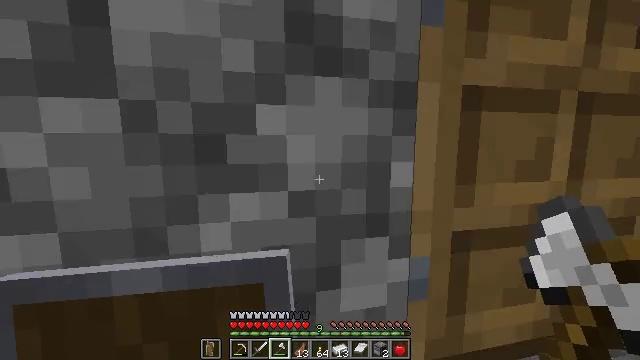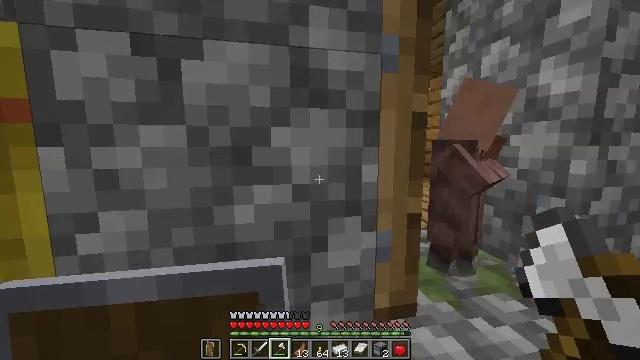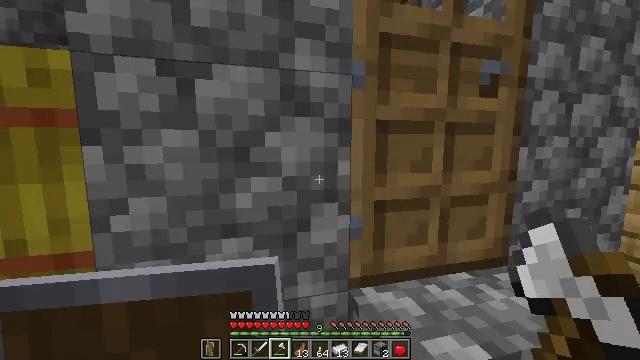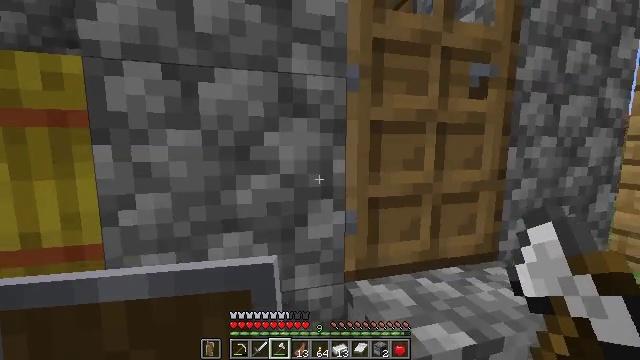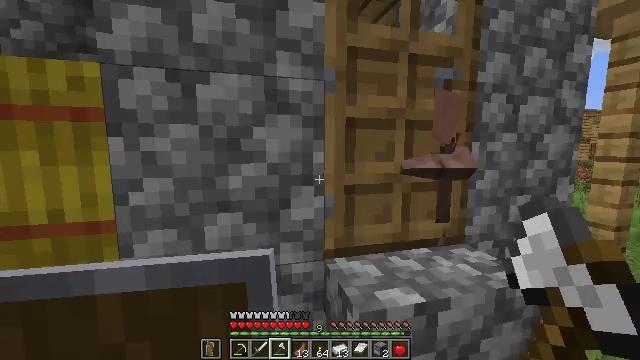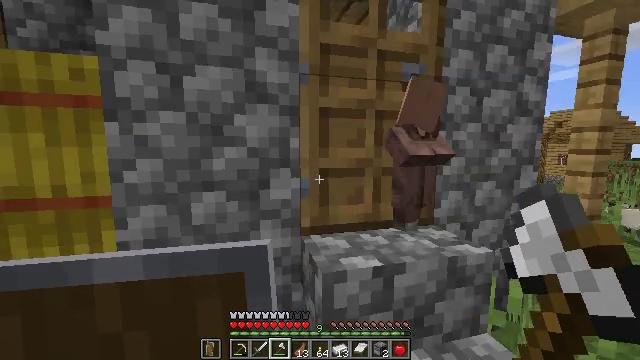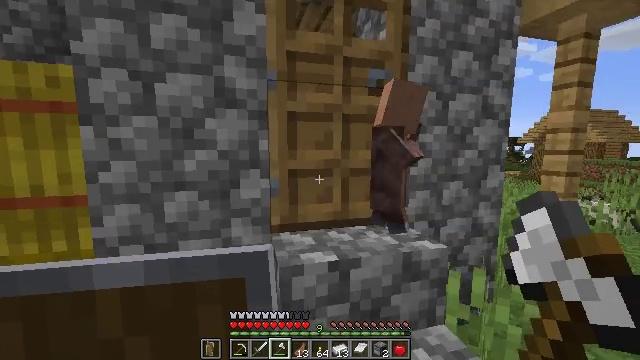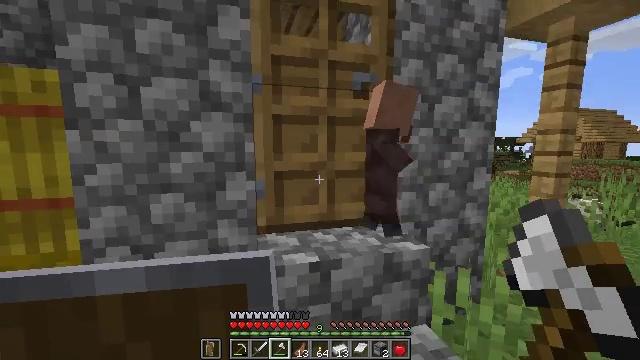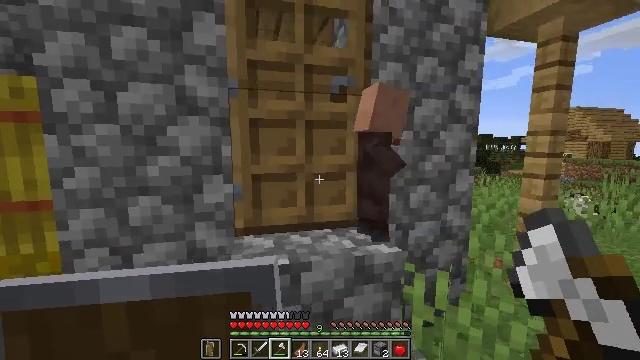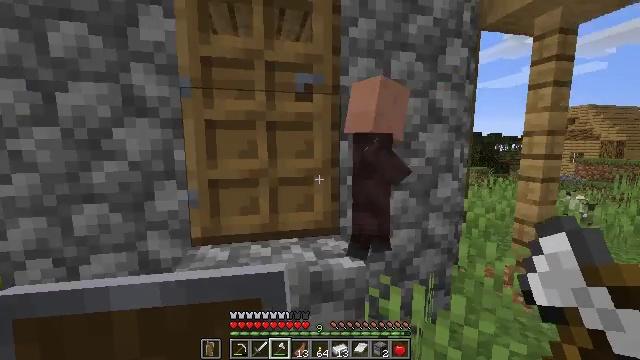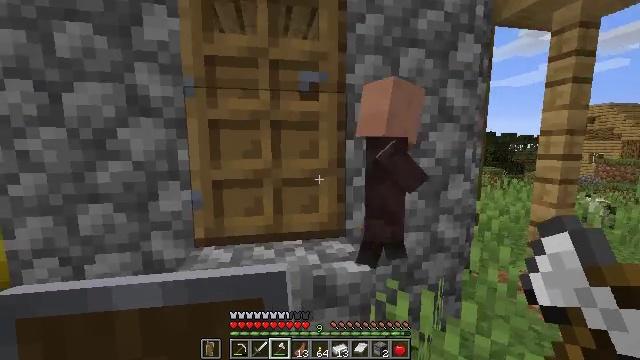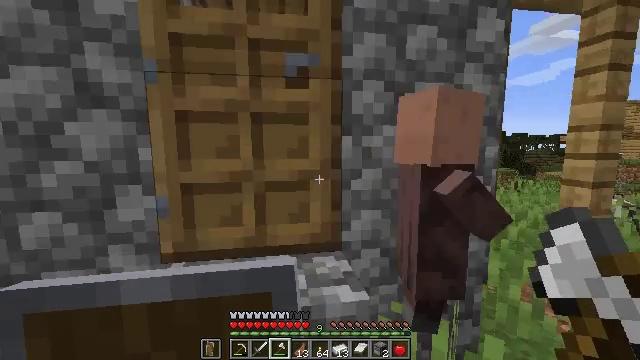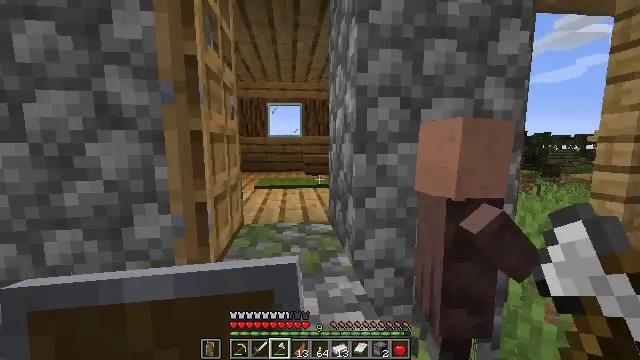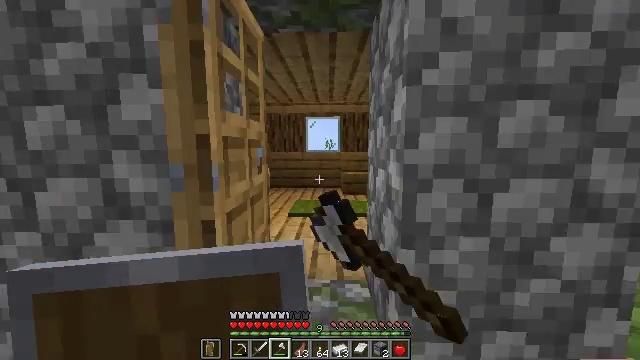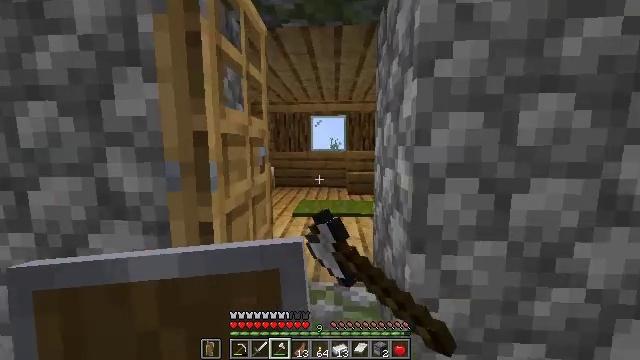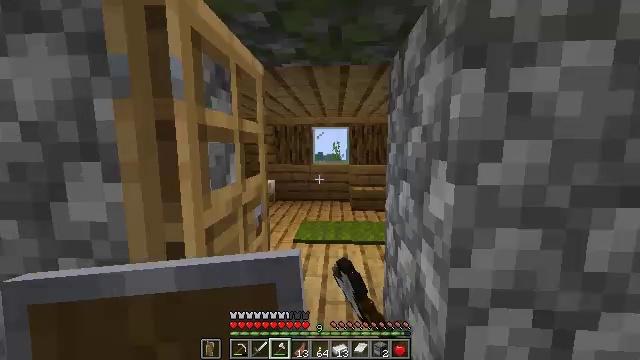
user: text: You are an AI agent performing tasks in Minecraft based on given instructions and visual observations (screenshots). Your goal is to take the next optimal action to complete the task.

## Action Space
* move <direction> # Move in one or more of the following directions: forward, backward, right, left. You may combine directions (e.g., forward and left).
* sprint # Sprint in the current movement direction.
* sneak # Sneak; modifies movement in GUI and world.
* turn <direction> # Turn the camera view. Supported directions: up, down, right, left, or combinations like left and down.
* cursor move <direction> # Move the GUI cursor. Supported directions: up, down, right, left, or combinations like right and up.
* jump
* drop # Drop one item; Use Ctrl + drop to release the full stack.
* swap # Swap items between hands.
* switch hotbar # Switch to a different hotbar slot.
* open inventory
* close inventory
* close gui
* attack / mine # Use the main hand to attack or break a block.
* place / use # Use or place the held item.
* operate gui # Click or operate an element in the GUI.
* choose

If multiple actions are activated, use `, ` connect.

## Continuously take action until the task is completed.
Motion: motion action
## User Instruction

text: Remove the ladder from its position.
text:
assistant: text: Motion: move back
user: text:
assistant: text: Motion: move back, turn right
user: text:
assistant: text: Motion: move back and move right
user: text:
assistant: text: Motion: move back and move right
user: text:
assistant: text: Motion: move right
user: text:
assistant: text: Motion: move right
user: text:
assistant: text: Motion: move right
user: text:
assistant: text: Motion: move forward and move right
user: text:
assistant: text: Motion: move forward and move right, turn left
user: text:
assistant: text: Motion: move forward, turn left
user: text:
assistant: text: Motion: move forward, turn left
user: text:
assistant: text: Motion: move forward, turn left, use / place
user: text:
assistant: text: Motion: move forward, turn left, use / place
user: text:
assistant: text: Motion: move forward, turn left, use / place
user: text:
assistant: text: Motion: move forward and move left, use / place
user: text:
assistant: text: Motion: move forward and move left
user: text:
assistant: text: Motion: move forward and move left
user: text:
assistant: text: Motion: move forward, turn right and down
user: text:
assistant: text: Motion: move forward, turn right and down
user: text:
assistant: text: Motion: move forward, turn down
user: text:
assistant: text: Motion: move forward, turn right and down
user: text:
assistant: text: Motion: move forward, turn right and down
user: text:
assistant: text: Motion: move forward
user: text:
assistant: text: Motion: move forward, turn left and down
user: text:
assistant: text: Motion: move forward
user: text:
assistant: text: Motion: move forward
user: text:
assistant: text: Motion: move forward and move right
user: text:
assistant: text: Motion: move forward and move right
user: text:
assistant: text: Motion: move forward and move right
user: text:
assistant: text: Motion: move forward